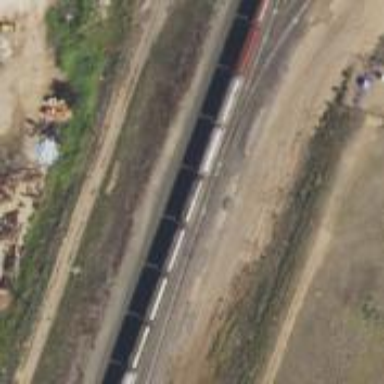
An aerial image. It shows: Rail spur service.